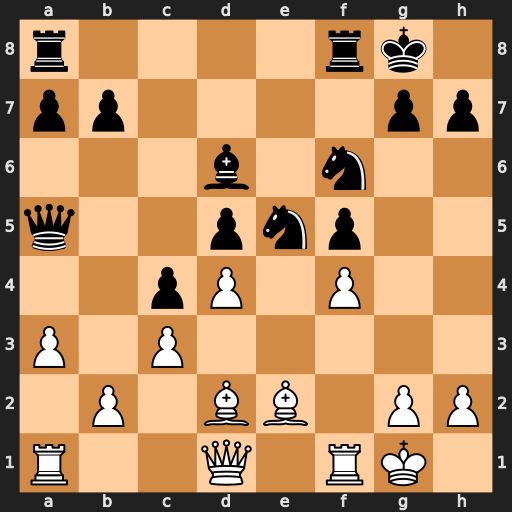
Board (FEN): r4rk1/pp4pp/3b1n2/q2pnp2/2pP1P2/P1P5/1P1BB1PP/R2Q1RK1
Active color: w
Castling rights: -
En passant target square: -
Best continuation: fxe5 Bxe5 dxe5